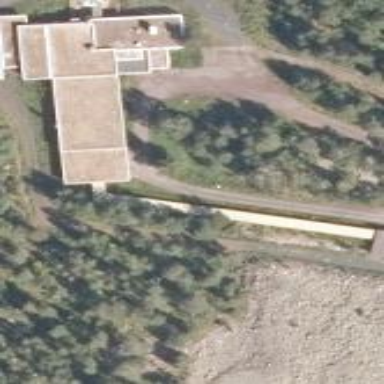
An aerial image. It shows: Service building.